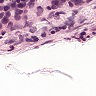
Metastatic tissue present: yes